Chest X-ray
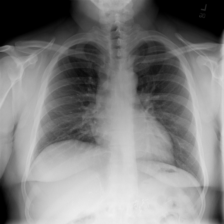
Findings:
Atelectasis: negative
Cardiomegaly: negative
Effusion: negative
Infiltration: negative
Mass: negative
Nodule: negative
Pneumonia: negative
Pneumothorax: negative
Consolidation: negative
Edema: negative
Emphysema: negative
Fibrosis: negative
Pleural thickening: negative
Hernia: negative